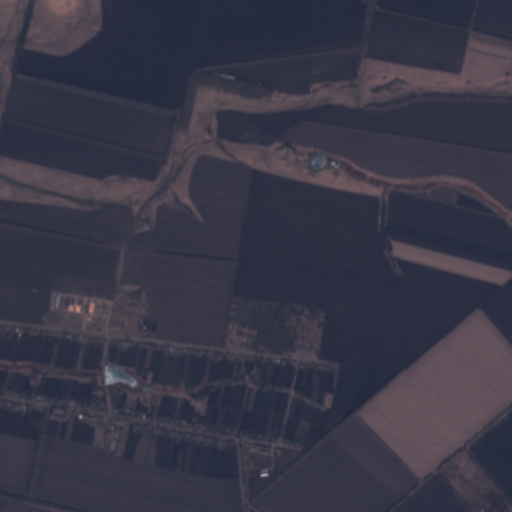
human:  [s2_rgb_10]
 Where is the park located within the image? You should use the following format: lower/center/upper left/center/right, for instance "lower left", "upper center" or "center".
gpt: The park is located in the center left of the image.
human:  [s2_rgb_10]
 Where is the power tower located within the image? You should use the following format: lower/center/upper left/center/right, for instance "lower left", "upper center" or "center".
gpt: The power tower is located in the upper left of the image.
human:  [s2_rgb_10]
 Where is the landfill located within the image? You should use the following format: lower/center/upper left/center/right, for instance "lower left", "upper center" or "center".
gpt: There is no landfill in the image.